Question: I am trying to style buttons so that the margins to the left/right of the text are much smaller than default style.

I tried this but didn't work (line breaks are only for MarkDown's sake):
'''
<button style="font-size=11px;
margin-right:1px;padding-right:1px;margin-left:1px;padding-left:1px;">
Copy parameters to another fund</button>
'''
I know I can tweak this by setting the 'width' attribute, but for that I'd have to set individual with for every single different text which isn't scalable.
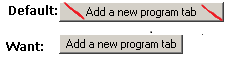
Answer: Make sure to include a doctype. This works for me:
'''
<!doctype html>
<body>
<button style="font-size=11px;
margin-right:1px;padding-right:1px;margin-left:1px;padding-left:1px;">
Copy parameters to another fund
</button>
</body>
'''
Actually, you don't need the margins, padding will do.